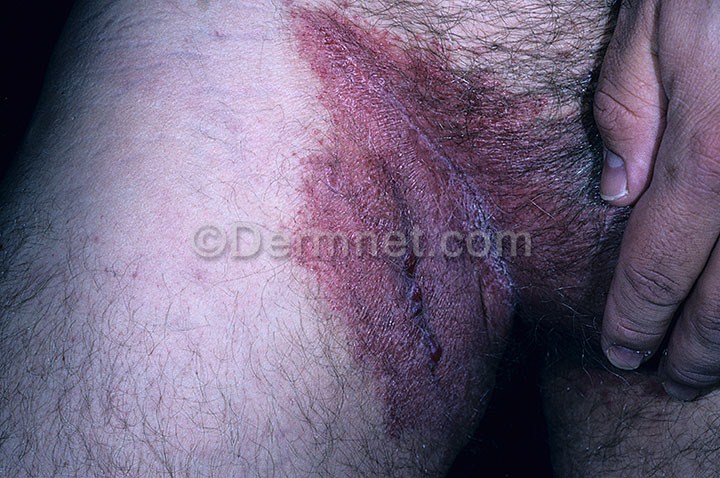
Disease: Tinea Ringworm Candidiasis and other Fungal Infections